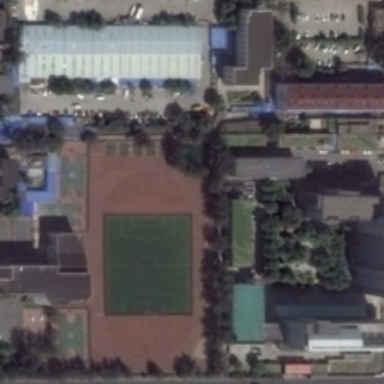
Some buildings and green trees are around a playground in a school .